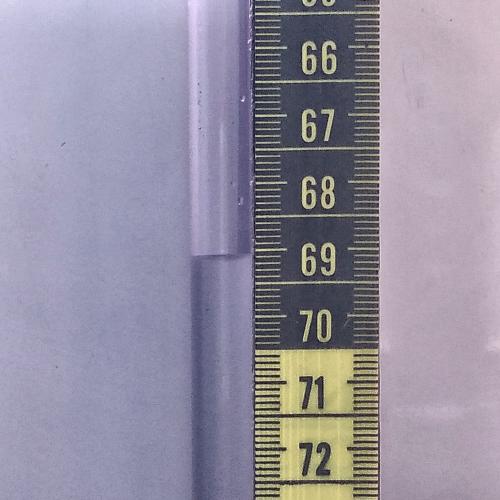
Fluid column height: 69.1 cm